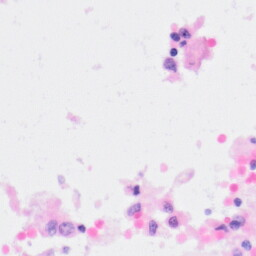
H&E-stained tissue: Kidney